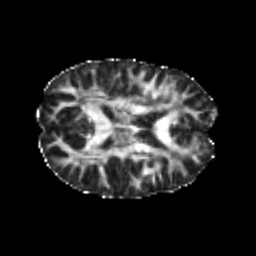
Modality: FA
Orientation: axial
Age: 20
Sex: female
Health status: healthy
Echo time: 0.074 s